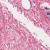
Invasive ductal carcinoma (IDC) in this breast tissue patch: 0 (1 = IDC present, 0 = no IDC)